Question: In the users tab there are some rows having check boxes. So if more than 2 check boxes are selected then a button named group appears.
Now when group button is clicked then then it will ask for a name and after pressing the ok button on the right side in the group table a group is created. For example select 1st and last row and click the group button. A dialog box appears asking to enter name. Enter test in the input field, after that in the right side group table test appears(please see the screenshot).
Now my question: is if I click the test(group name) now then on the left side the checkboxes will be selected. So in my case 1st check box and last check box will be selected. Please tell me how to do this. This is the <URL>
The js codes are as follows
'''
$(function() {
$("#datetimepicker").datetimepicker({
format: "'dd/MM/yyyy hh:mm:ss'",
linkField: "#txt",
linkFormat: "yyyy-mm-dd hh:ii",
autoclose: true,
});
jQuery('#datetimepicker').datetimepicker().on('changeDate', function(ev){
$(".darea1").val($( ".darea1" ).val()+$( "#txt" ).val());
});
});
$('#tabAll').click(function(){
$('#tabAll').addClass('active');
$('.tab-pane').each(function(i,t){
$('#myTabs li').removeClass('active');
$(this).addClass('active');
});
});
$('body').on('click', '.btn', function(){
if(this.id=='openAlert') {
$('#number').val('');}else{$('#number').val(this.id);
}
});
$(document).ready(function(){
$("#signout").click(function() {
window.location.replace("logout.jsp");
});
//next line
/*var val=0;
$(document).ready(function(){
$('#btn1').click(function(){
if($(".span4").val()!="")
{
$("#mytable").append('<tr id="mytr'+val+'"></tr>');
$("#mytr"+val).append('<td class="cb"><input type="checkbox" value="yes" name="mytr'+val+'" checked ></td>');
$(".span4").each(function () {
$("#mytr"+val).append("<td >"+$(this).val()+"</td>");
});
val++;
}
else
{
alert("please fill the form completely");
}
});
$('#btn2').click(function(){
var creat_group=confirm("Do you want to creat a group??");
if(val>1){
alert(creat_group);
}
});
});*/
var val = 0;
var groupTrCount = 0;
$(document).ready(function () {
var obj={};
$('#btn1').click(function () {
if ($(".span4").val() != "") {
$("#mytable").append('<tr id="mytr' + val + '"></tr>');
$tr=$("#mytr" + val);
$tr.append('<td class="cb"><input type="checkbox" value="yes" name="mytr' + val + '" unchecked ></td>');
$(".span4").each(function () {
$tr.append("<td >" + $(this).val() + "</td>");
});
var arr={};
name=($tr.find('td:eq(1)').text());
email=($tr.find('td:eq(2)').text());
mobile=($tr.find('td:eq(3)').text());
arr['name']=name;arr['email']=email;arr['mobile']=mobile;
obj[val]=arr;
val++;
} else {
alert("please fill the form completely");
}
});
$(document).on('click', '#btn2',function () {
var email=new Array();
var username=new Array();
var mobno=new Array();
var grpname;
var creat_group = prompt("Name your group??");
grpname=creat_group;
if (creat_group) {
console.log(obj);
$("#groupTable").append('<tr id="groupTr' + groupTrCount + '"></tr>');
$tr=$("#groupTr" + groupTrCount);
$tr.append("<td >" + creat_group + "</td>");
$('#mytable tr').filter(':has(:checkbox:checked)').each(function() {
var count=0;
var arrid=0;
$(this).find('td').each(function() {
//your ajax call goes here
if(count == 1){
username[arrid]=$(this).html();
}
if(count==2)
{
email[arrid]=$(this).html();
}
if(count==3)
{
mobno[arrid]=$(this).html();
}
count++;
});
arrid++;
});
$.ajax(
{
type: "POST",
url: "messageSending.jsp", //Your full URL goes here
data: { username: username, email: email,mobno:mobno,grpname:grpname},
success: function(data, textStatus, jqXHR){
alert(data);
},
error: function(jqXHR){
alert(jqXHR.responseStatus);
}
});
groupTrCount++;
}
});
$(document).on('change','#mytable input:checkbox',function () {
if(!this.checked)
{
key=$(this).attr('name').replace('mytr','');
alert(key);
obj[key]=null;
}
//show group
if($('#mytable input:checkbox:checked').length > 1) {
$('#btn2').removeClass('hide')
}
else {
$('#btn2').addClass('hide')
}
//
});
});
//
$('#openAlert').click(function(){
var number = $('#number').val(); // If its a text input could use .text()
var msg = $('#darea').val(); //If its a text input could use .text()
alert(msg);
$.ajax(
{
type: "POST",
url: "messageSending.jsp", //Your full URL goes here
data: { toNumber: number, body: msg},
success: function(data, textStatus, jqXHR){
alert(data);
},
error: function(jqXHR){
alert(jqXHR.responseStatus);
}
});
});
});
$(function ()
{ $("#number").popover({title: 'Enter Mobile Number',content: "Please enter 10 digit mobile number prefixed by country code eg <PHONE>"});
});
$(function ()
{ $("#body").popover({title: 'Message Body',content: "Maximum 160 characters allowed"});
});
'''

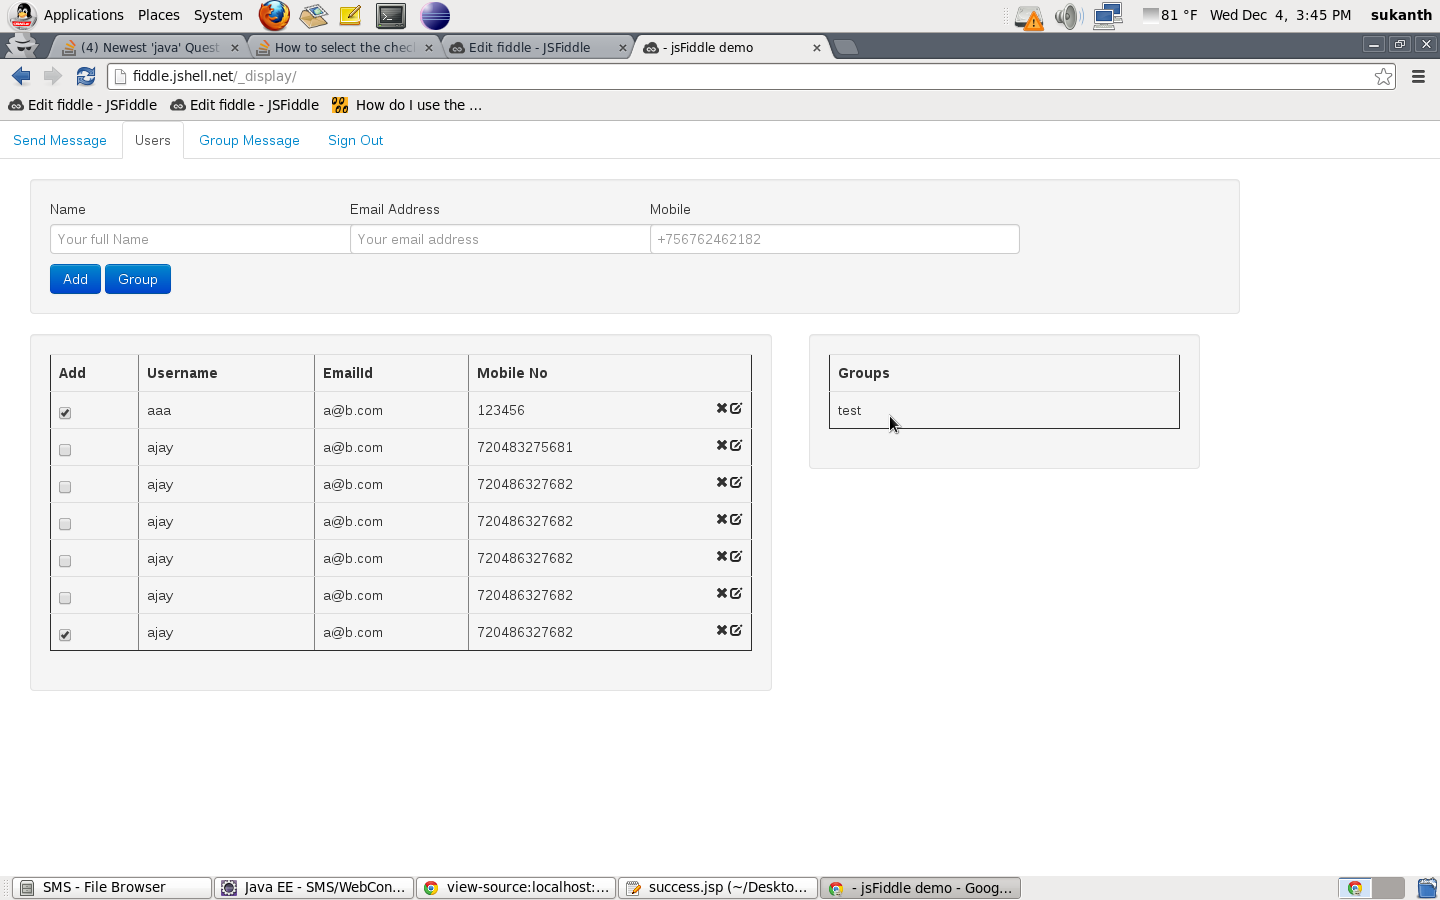
Answer: Try this solution
add 'data-id' for checkbox...set the value same as 'tr' 'id' or any
'''
<tr id="46">
<td>
<input data-id="46" type="checkbox"></td>
<td>aaa</td>
'''
Add this lines in your code
'''
var sCheckbox = new Array();
$('#mytable tr').find('input[type="checkbox"]:checked').each(function(i) {
sCheckbox.push($(this).attr("data-id"));
});
var ds = (sCheckbox.length > 0) ? sCheckbox.join(",") : "";
'''
Modify this line
'''
$tr.append("<td data-selected='"+ds+"'>" + creat_group + "</td>");
'''
Add this event
'''
$(document).on('click','#groupTable tr td',function () {
var dataids = $(this).attr("data-selected").split(",");
$('#mytable tr').find('input[type="checkbox"]').attr("checked",false);
$(dataids).each(function(key,dataid) {
$('#mytable tr').find('input[data-id="'+dataid+'"]').attr("checked",true);
})
});
'''
<URL>
<URL>
Add this 'data-id="mytr' + val + '"' in 'checkbox' element
'''
$tr.append('<td class="cb"><input data-id="mytr' + val + '" type="checkbox" value="yes" name="mytr' + val + '" unchecked ></td>');
'''